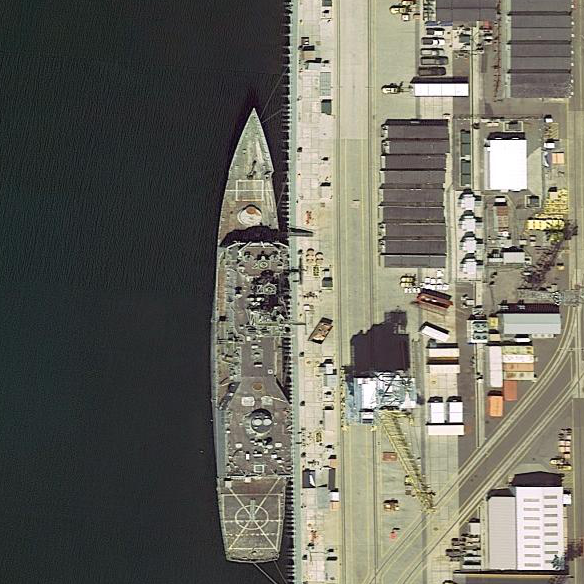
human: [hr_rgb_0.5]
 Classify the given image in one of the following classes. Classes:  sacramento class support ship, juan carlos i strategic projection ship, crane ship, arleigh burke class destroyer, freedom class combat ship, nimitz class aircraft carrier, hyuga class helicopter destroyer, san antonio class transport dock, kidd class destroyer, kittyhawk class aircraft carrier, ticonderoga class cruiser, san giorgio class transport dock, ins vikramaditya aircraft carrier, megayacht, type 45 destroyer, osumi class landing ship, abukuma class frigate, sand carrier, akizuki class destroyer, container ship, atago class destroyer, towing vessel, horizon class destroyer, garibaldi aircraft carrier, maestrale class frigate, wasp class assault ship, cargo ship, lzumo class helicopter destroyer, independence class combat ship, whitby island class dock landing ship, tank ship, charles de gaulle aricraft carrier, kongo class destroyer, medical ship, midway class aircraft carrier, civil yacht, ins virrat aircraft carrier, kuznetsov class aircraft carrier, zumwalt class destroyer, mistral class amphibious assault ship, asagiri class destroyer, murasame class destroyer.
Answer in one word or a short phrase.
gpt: Ticonderoga class cruiser